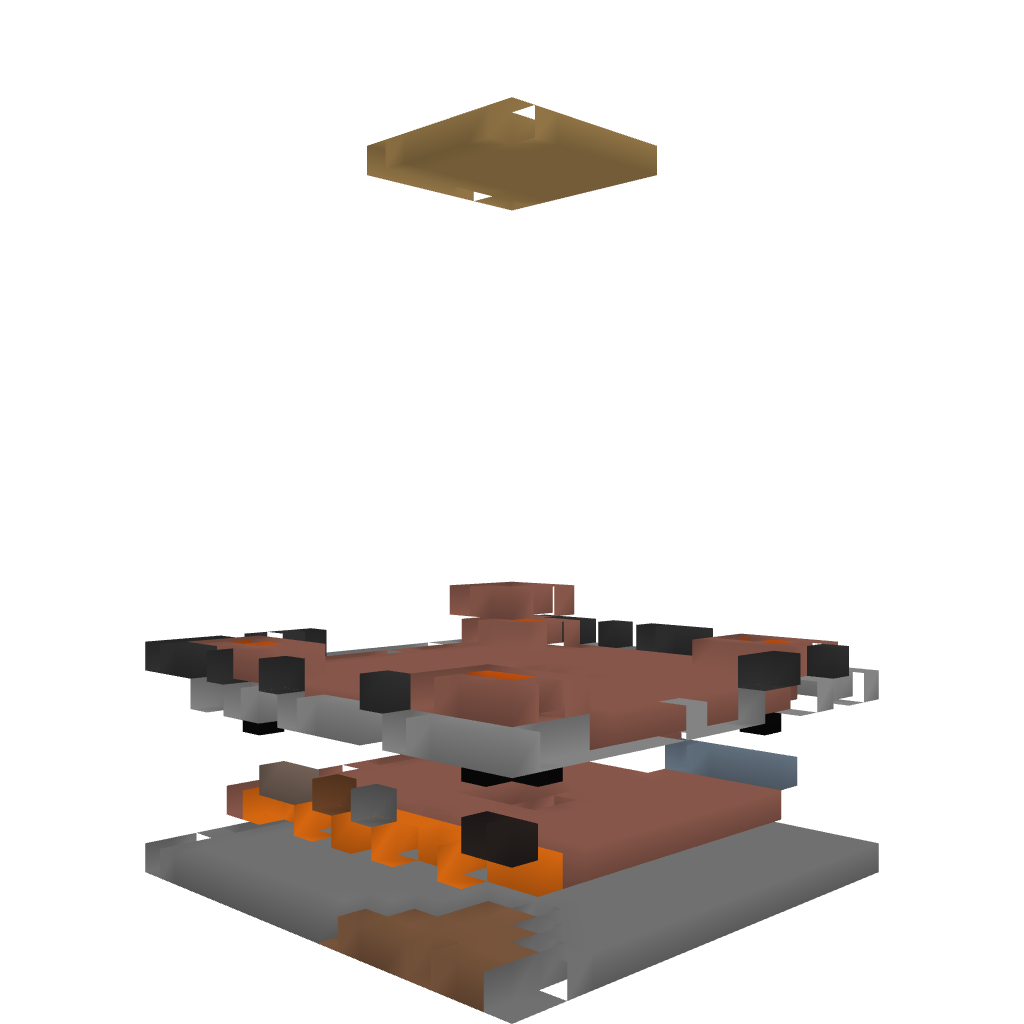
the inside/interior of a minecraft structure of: Underground base v2